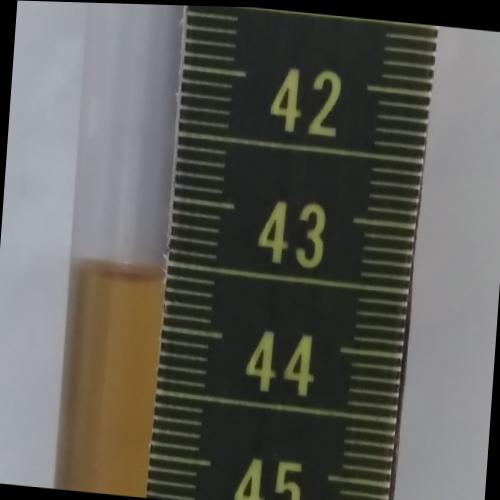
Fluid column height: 43.6 cm